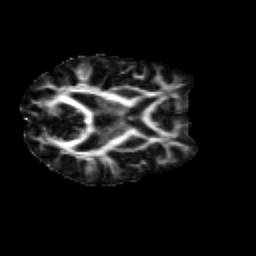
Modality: FA
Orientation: axial
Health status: healthy
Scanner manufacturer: siemens
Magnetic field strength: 3 T
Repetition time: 10 s
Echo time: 0.092 s